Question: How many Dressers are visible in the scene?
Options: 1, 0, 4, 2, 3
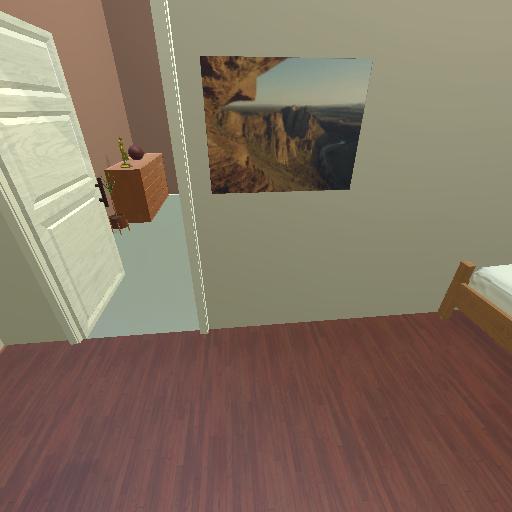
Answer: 1